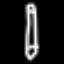
Label: pencil